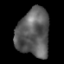
Tissue: lung
Cell type: Epithelial cells
Senescence score: 0.1602
Nuclear area (px): 1542
Mean DAPI intensity: 92.901